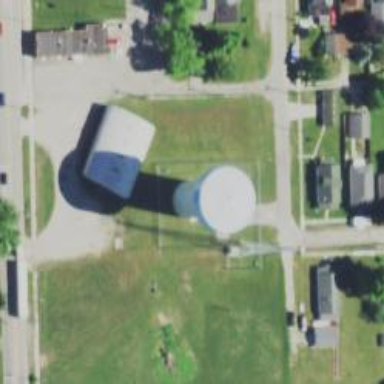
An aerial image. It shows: Water tower that is man-made.